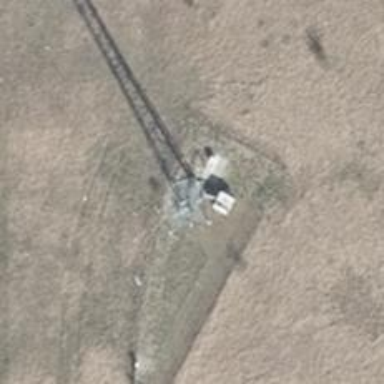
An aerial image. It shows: Man-made mast used for communication purposes.